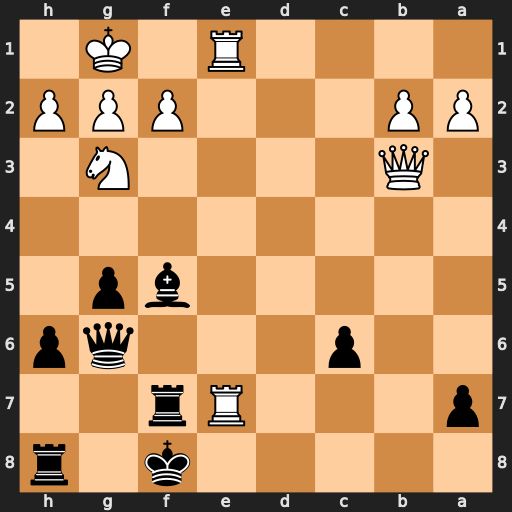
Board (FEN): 5k1r/p3Rr2/2p3qp/5bp1/8/1Q4N1/PP3PPP/4R1K1
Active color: b
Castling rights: -
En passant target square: -
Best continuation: Rxe7 Rxe7 Kxe7 Qb4+ Kf7